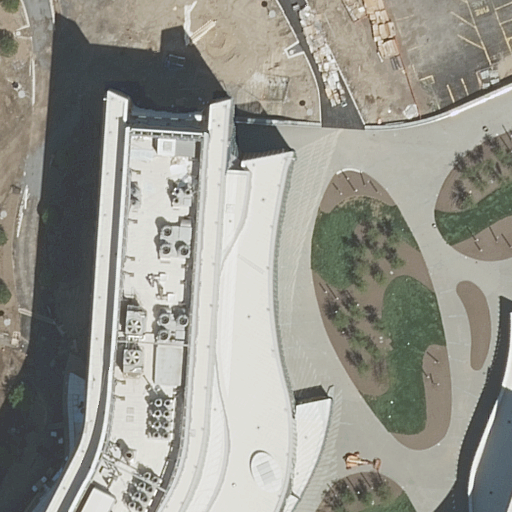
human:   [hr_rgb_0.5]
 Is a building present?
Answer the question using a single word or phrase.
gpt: yes

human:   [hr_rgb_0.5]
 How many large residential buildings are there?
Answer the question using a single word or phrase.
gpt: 2

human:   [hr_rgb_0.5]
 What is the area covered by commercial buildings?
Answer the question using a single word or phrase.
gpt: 0m2

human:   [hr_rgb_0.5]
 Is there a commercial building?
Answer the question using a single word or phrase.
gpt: no

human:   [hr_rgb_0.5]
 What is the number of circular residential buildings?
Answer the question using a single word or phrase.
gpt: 0

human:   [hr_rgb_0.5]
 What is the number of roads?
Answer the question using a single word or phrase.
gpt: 3

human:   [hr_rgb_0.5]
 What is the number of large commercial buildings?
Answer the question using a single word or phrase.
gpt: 0

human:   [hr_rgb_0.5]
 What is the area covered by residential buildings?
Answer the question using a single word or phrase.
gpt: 4462m2

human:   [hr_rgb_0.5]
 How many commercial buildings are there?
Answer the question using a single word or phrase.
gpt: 0

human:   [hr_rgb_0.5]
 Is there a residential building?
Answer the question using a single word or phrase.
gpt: yes

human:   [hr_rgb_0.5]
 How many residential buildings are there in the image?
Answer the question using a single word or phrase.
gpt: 3

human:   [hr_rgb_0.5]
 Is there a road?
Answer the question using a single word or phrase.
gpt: yes

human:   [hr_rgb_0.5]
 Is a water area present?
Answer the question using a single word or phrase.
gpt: no

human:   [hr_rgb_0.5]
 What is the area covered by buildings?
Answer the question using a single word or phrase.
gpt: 4462m2

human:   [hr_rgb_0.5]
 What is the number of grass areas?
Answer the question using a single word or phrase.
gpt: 7

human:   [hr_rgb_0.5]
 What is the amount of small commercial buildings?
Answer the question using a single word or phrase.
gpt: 0

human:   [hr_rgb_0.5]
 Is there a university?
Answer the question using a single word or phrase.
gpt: yes

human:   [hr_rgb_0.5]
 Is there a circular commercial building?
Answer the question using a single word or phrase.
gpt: no

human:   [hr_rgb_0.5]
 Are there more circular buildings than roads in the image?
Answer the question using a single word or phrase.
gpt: no

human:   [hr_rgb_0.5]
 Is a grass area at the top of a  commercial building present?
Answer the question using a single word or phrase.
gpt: no

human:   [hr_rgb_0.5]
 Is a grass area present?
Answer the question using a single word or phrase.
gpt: yes

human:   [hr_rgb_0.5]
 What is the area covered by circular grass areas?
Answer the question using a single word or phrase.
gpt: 0m2

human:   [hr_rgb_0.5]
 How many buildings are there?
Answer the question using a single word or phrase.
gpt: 3

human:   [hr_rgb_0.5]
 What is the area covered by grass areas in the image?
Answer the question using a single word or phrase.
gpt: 4380m2

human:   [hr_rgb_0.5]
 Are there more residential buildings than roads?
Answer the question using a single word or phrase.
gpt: no

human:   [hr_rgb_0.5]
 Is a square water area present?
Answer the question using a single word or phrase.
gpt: no

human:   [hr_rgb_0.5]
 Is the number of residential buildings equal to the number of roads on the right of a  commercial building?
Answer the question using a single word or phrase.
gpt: no

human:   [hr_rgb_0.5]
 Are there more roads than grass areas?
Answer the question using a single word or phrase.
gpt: no

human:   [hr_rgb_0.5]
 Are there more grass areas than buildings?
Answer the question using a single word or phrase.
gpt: yes

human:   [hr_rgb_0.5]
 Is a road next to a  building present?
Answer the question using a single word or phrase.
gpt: yes

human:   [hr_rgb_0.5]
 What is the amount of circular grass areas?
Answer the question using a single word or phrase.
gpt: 0

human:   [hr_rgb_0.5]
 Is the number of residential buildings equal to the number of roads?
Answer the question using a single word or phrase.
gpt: yes

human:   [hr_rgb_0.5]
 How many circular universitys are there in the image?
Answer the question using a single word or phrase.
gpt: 0

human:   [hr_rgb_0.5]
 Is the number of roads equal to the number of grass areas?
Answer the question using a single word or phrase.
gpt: no

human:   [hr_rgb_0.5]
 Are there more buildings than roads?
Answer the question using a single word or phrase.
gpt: no

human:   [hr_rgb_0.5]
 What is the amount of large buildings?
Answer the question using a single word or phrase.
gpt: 2

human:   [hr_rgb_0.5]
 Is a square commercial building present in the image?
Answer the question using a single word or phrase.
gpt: no

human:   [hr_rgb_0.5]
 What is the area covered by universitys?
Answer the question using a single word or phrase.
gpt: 7587m2

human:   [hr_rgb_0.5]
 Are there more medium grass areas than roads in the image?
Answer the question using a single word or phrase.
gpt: yes

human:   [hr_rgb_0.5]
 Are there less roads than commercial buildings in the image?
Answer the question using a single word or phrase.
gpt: no

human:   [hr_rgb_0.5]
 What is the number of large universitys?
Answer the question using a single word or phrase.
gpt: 1

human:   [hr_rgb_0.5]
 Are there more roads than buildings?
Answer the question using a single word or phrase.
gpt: no

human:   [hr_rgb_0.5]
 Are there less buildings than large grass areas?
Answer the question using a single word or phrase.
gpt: no

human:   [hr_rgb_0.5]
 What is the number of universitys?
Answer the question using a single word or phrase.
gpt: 1

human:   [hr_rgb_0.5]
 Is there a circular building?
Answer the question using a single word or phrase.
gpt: no

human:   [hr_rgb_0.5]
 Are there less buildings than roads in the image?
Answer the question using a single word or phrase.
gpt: no

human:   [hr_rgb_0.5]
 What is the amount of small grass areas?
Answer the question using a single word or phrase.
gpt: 0

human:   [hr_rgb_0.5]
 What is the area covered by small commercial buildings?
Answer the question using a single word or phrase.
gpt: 0m2

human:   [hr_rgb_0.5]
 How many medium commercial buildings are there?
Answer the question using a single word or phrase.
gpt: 0

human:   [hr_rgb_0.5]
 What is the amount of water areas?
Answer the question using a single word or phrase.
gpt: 0

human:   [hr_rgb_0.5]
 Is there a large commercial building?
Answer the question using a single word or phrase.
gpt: no

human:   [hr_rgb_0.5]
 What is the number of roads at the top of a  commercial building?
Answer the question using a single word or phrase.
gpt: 0

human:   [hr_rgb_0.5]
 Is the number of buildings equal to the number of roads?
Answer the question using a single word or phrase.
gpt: yes

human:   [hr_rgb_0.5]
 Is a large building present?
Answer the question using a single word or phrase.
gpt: yes

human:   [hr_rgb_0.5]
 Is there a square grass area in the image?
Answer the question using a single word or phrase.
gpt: no

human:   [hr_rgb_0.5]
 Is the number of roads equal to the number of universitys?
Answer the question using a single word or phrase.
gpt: no

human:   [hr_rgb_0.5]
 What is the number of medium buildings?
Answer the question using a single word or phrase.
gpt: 1

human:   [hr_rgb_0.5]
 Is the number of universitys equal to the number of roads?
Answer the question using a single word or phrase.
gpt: no

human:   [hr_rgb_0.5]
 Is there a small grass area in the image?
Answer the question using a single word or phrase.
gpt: no

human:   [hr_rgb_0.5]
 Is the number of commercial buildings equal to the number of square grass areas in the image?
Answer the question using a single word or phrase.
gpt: yes

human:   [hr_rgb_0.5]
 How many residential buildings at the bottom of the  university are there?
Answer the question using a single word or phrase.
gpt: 2

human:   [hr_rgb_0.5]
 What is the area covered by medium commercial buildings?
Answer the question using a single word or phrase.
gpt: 0m2

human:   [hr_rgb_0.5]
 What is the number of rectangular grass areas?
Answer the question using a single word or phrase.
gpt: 2

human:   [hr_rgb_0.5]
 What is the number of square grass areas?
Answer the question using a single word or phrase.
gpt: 0